Question: What is the value of the measurement in the image?
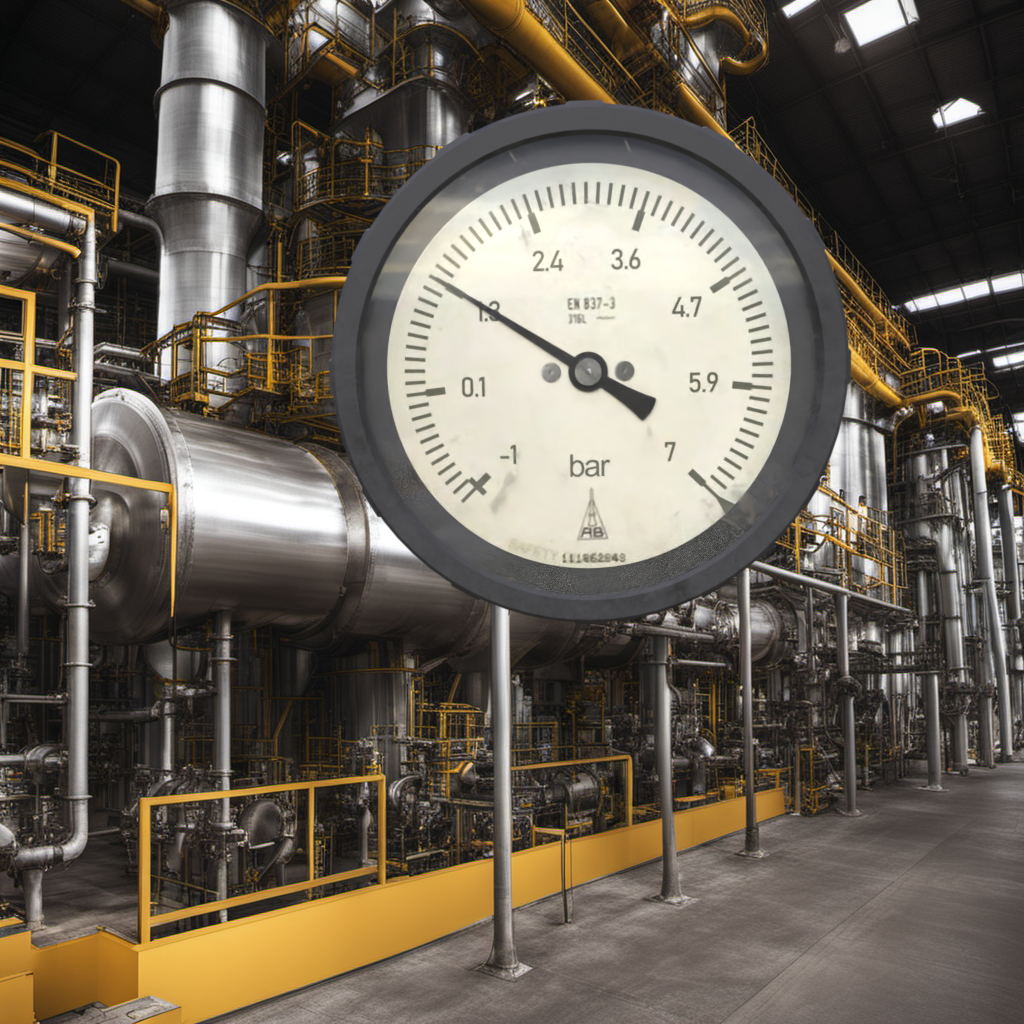
Answer: The result is 1.31
Question: What is the range of the measurement shown in the image?
Answer: The range is from -1 to 7
Question: What is the minimum and maximum reading range of this measurement?
Answer: The minimum value is -1 and the maximum value is 7